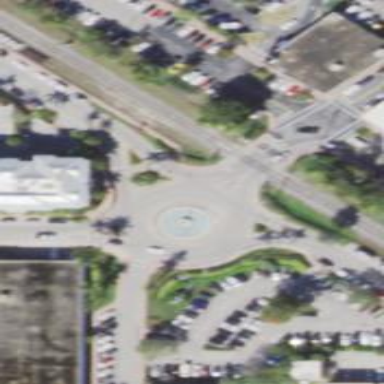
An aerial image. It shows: Tertiary road with asphalt surface leading to roundabout.